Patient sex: M
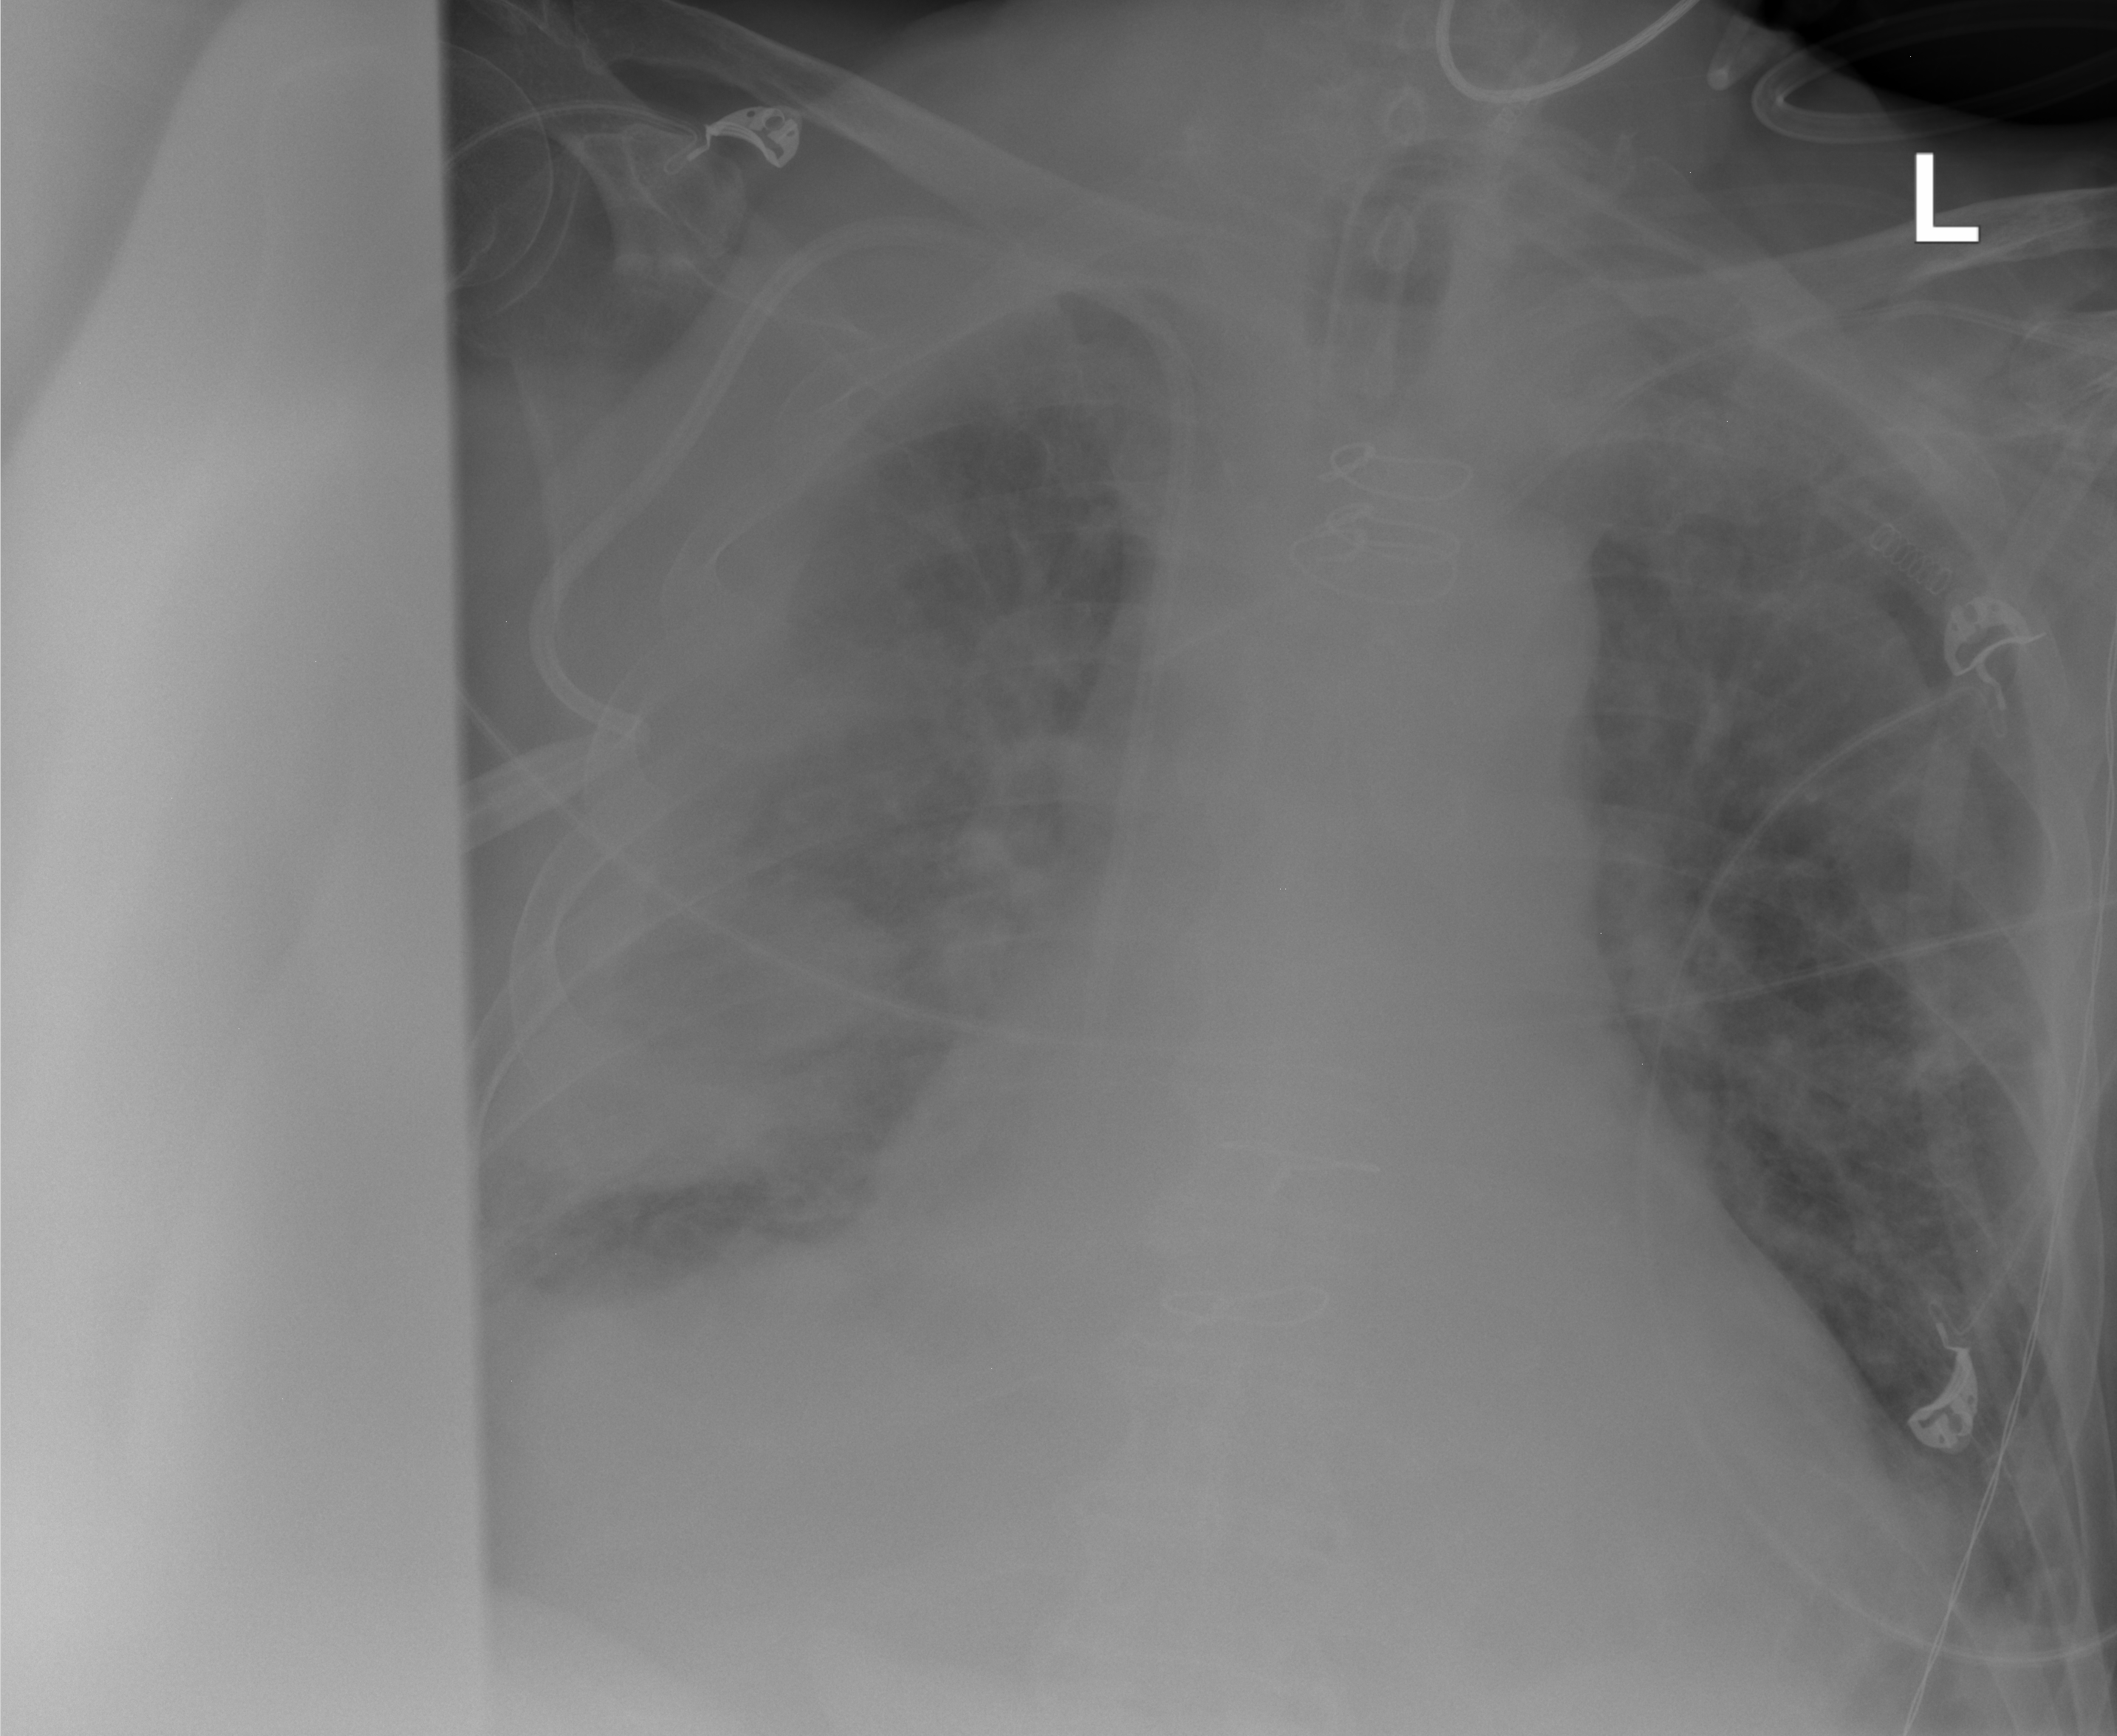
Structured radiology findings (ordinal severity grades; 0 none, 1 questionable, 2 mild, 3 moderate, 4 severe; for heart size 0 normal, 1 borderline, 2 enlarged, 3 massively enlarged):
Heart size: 2
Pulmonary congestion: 0
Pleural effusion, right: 3
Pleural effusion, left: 0
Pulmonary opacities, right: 0
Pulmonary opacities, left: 0
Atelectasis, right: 3
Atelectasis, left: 0